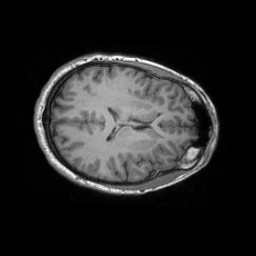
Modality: T1w
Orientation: axial
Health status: healthy
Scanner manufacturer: siemens
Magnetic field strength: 3 T
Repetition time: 2.3 s
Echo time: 0.00287 s